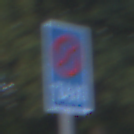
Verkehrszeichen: Taxenstand
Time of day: SunriseSunset
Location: Outdoor (Urban)
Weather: Clear
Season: NotSpecified
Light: Natural